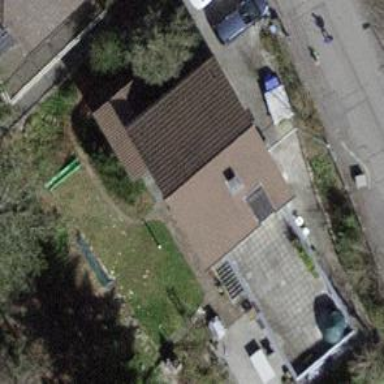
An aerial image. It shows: Building with tile roof.